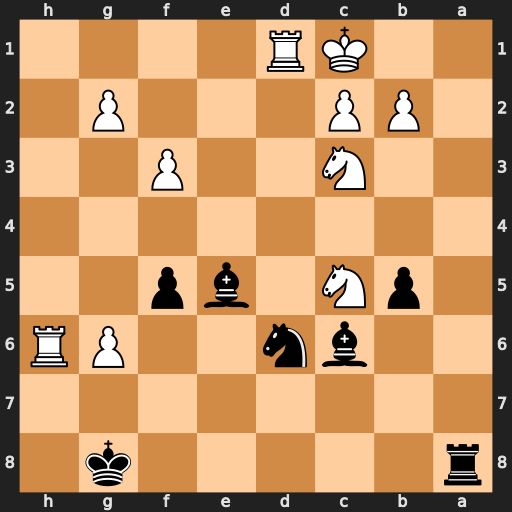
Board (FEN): r5k1/8/2bn2PR/1pN1bp2/8/2N2P2/1PP3P1/2KR4
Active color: b
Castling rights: -
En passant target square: -
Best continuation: Ra1+ Kd2 Bf4+ Kd3 Rxd1+ Nxd1 Bxh6